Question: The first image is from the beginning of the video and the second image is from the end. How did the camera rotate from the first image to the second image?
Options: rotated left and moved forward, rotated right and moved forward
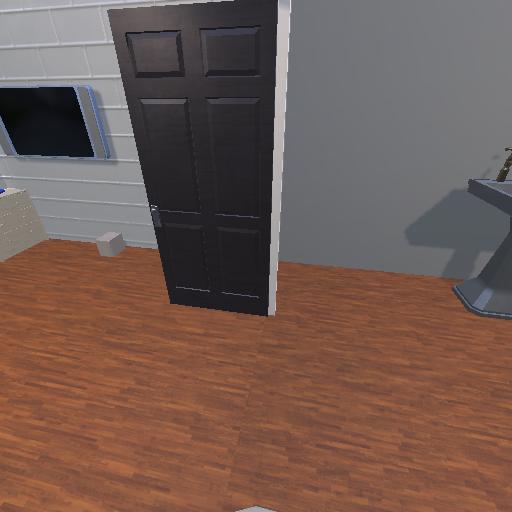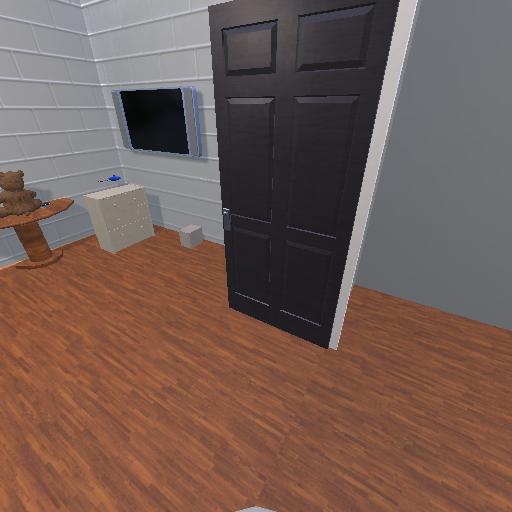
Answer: rotated left and moved forward